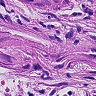
Metastatic tissue present: yes